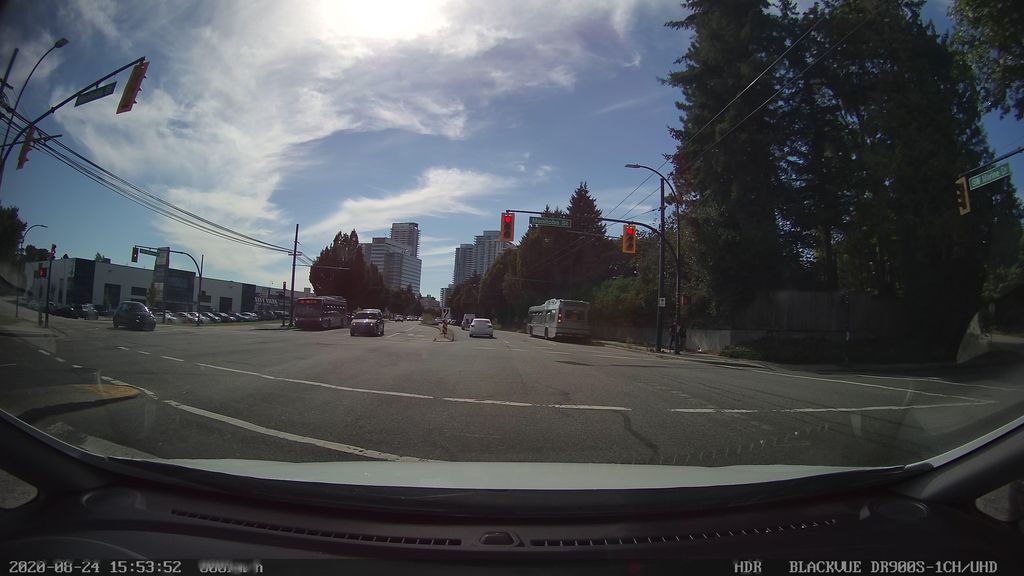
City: vancouver